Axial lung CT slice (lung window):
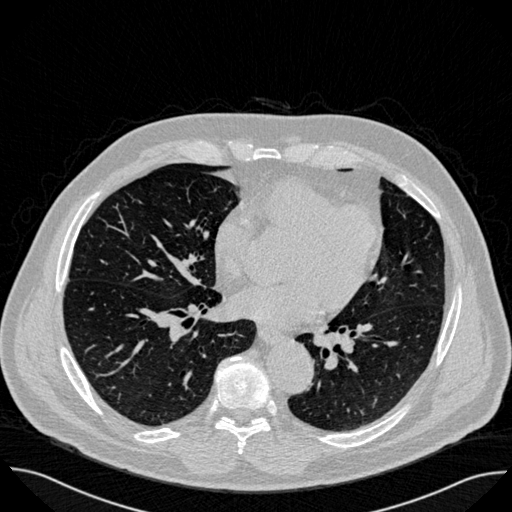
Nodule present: no